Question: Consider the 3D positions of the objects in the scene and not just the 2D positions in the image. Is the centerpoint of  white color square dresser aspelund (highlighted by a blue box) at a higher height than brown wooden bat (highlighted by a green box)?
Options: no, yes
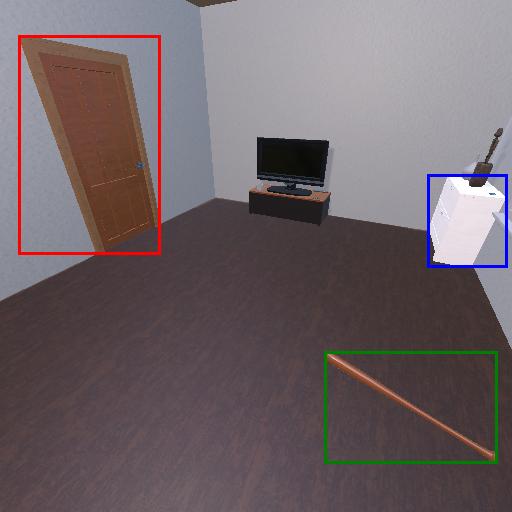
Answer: no